Chest X-ray:
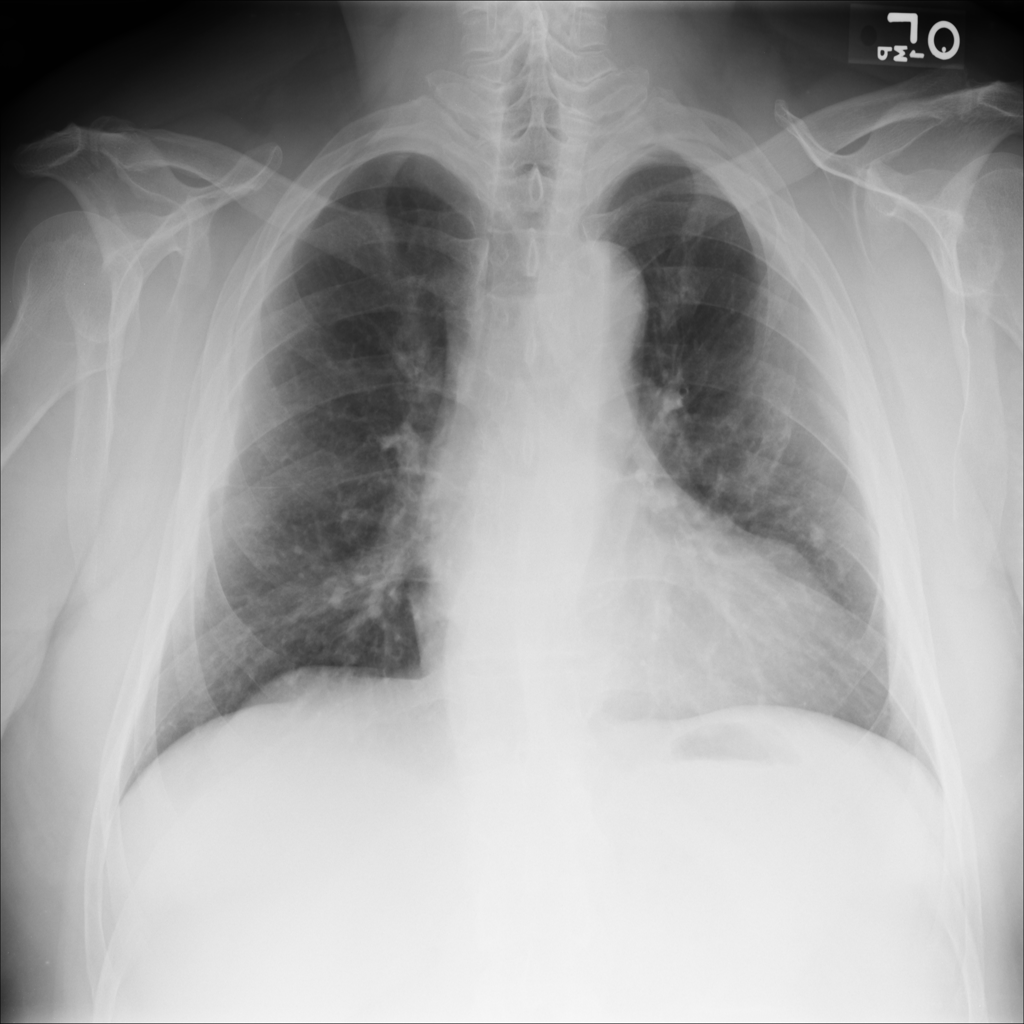
Findings: Pleural Thickening, Cardiomegaly, Nodule
No abnormal finding: no